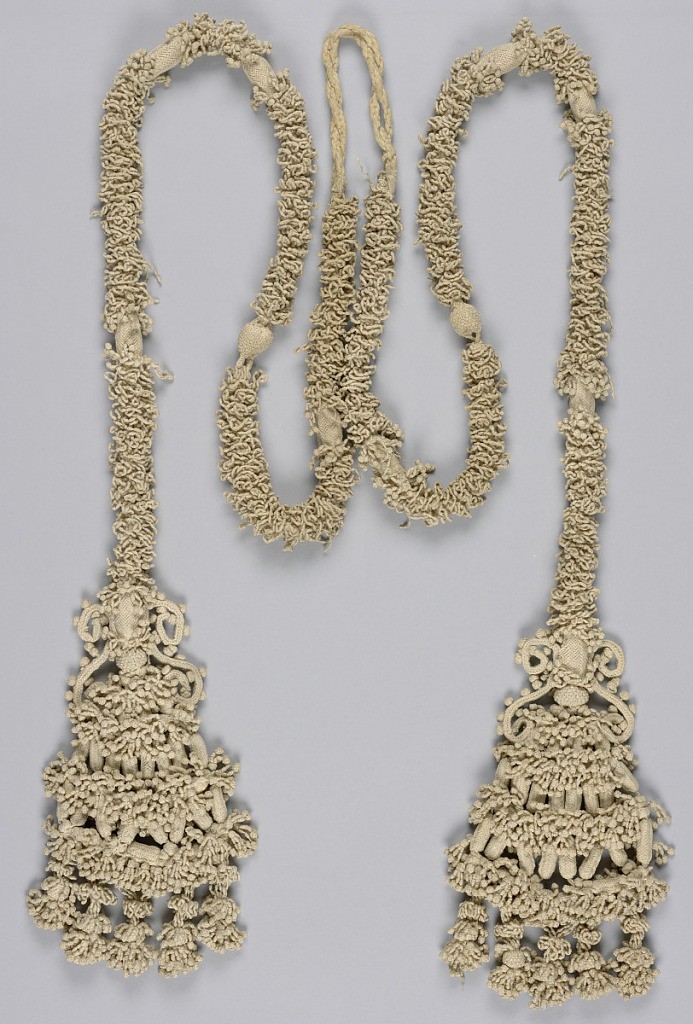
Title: Cord with tassels
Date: late 16th–early 17th century
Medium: linen Technique: braided and knotted
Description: A long cord completely covered with knotting and braiding, to which are attached two equally large tassels arranged in tiers of elaborate knotting and braiding.